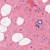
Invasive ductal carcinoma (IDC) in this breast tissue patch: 0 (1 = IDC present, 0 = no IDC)